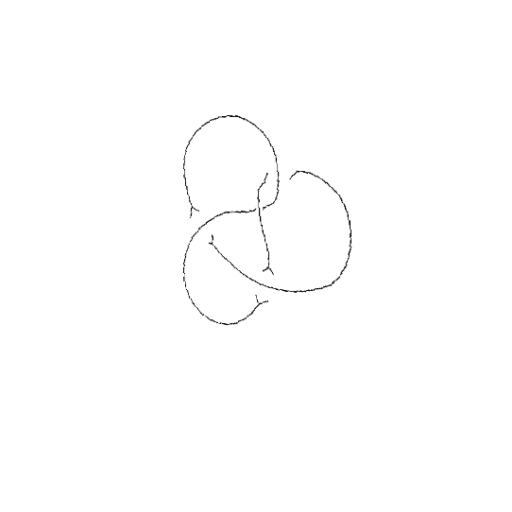
Crossing number: 4